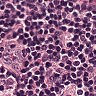
Metastatic tissue present: no